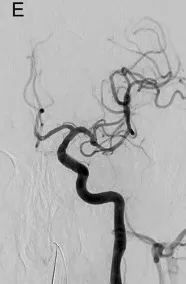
Magnetic resonance imaging (MRI) and angiography findings. (E) Final angiography showing successful reperfusion (anteroposterior view).
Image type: radiology (mri)